Brain MRI, t2w sequence, axial 2D slice.
Patient: age 55, sex F, weight 75 kg, height 1.7 m
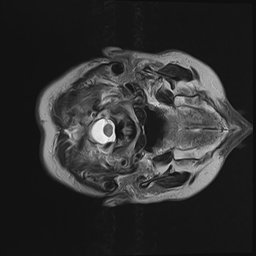